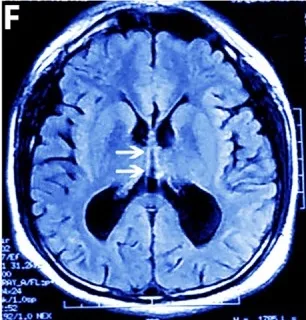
T2-weighted FLAIR MR Images obtained by magnetic resonance imaging (MRI) scans. After removing the SPC. And the disappeared SPC in the middle line area (arrows).
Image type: radiology (mri)